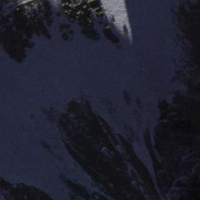
EUNIS habitat code: 23
Species observed at this site:
Hedysarum hedysaroides